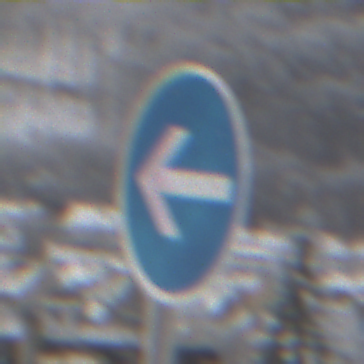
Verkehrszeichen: VorgeschriebeneFahrtrichtungHierLinks
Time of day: MorningAfternoon
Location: Outdoor (Nature)
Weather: PartlyCloudy
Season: Winter
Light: Natural